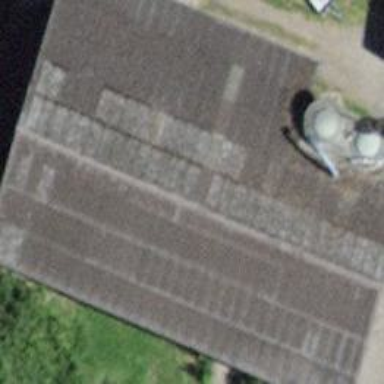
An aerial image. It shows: Barn.